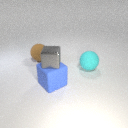
small gray metal cube above large blue rubber cube